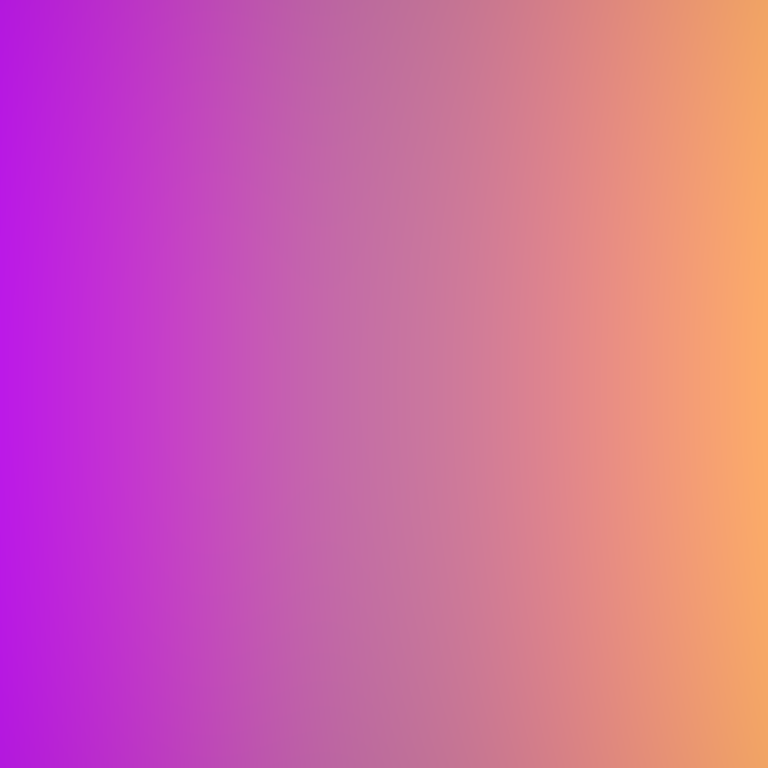
Abstract light effect, smooth gradient from violet to orange, serene atmosphere, soft glow, no room, no furniture, no objects.